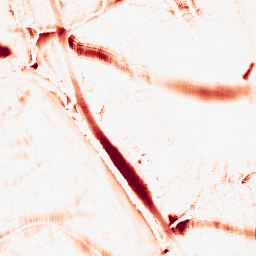
Category: morphological
Decomposition family: morphological_ellipse
Decomposition parameters: operation: opening
width: 30
height: 20
Upsampling method: fft_zeropad
Upsampling parameters: scale: 8
Upsampling scale: 8